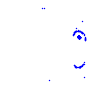
Particle: proton